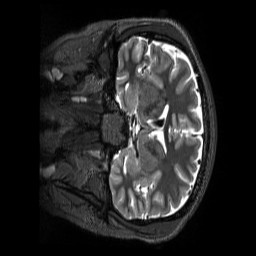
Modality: T2w
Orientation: coronal
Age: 24
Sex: female
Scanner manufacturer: siemens
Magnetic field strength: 3 T
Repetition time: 3.2 s
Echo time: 0.728 s